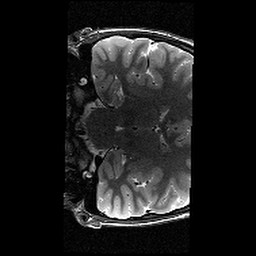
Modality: T2w
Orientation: coronal
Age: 13
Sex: female
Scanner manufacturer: siemens
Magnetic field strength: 3 T
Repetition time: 9.23 s
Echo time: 0.067 s